Question: I'm trying to migrate my Bootstrap 2 form to Bootstrap 3.
My current code and fiddle: <URL>
'''
.navbar-sam-main .navbar-toggle{
z-index:1;
}
'''
'''
<script src="https://cdnjs.cloudflare.com/ajax/libs/jquery/3.3.1/jquery.min.js"></script>
<!-- Latest compiled and minified CSS -->
<link rel="stylesheet" href="https://maxcdn.bootstrapcdn.com/bootstrap/3.3.7/css/bootstrap.min.css" integrity="sha384-BVYiiSIFeK1dGmJRAkycuHAHRg32OmUcww7on3RYdg4Va+PmSTsz/K68vbdEjh4u" crossorigin="anonymous">
<!-- Optional theme -->
<link rel="stylesheet" href="https://maxcdn.bootstrapcdn.com/bootstrap/3.3.7/css/bootstrap-theme.min.css" integrity="sha384-rHyoN1iRsVXV4nD0JutlnGaslCJuC7uwjduW9SVrLvRYooPp2bWYgmgJQIXwl/Sp" crossorigin="anonymous">
<!-- Latest compiled and minified JavaScript -->
<script src="https://maxcdn.bootstrapcdn.com/bootstrap/3.3.7/js/bootstrap.min.js" integrity="sha384-Tc5IQib027qvyjSMfHjOMaLkfuWVxZxUPnCJA7l2mCWNIpG9mGCD8wGNIcPD7Txa" crossorigin="anonymous"></script>
<div class="" id="myDialog1">
<div class="" id="myDialog2">
<form role="form" class="" id="contactForm" onsubmit="send(); return false;">
<label>Please fill the form</label>
<br/><br/>
<div class="form-group">
<label for="name">My Label 2</label>
<input type="text" class="form-control" name="name" id="name" required="required" value="myName">
</div>
<div class="form-group">
<label for="email">My Label 3</label>
<input type="email" class="form-control" name="email" id="email" required="required">
</div>
<div class="form-group">
<label for="message">My Label 4</label>
<textarea class="form-control" name="message" id="message" required="required"></textarea>
</div>
<button type="submit" class="btn btn-primary" id="submit" style="margin-left: 40px">Send</button>
</form>
</div>
</div>
'''
I want inline behaviour, my label 2 will be next to text input, my label 3 will be next to text input. I also need horizontal behaviour, my label 4 will be on top of the textarea. My label 2's and my label 3's text box will be 4 column width, my label 4's width will be full width of the form.

How can I do this in Bootstrap 3 ?
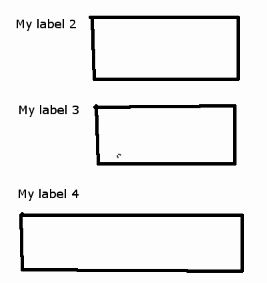
Answer: Just because the docs suggest you should use the form controls does not mean you have to. You can just use the built-in grid system to achieve the layout. See <URL> for a working example. Code below:
'''
<script src="https://cdnjs.cloudflare.com/ajax/libs/jquery/3.3.1/jquery.min.js"></script>
<!-- Latest compiled and minified CSS -->
<link rel="stylesheet" href="https://maxcdn.bootstrapcdn.com/bootstrap/3.3.7/css/bootstrap.min.css" integrity="sha384-BVYiiSIFeK1dGmJRAkycuHAHRg32OmUcww7on3RYdg4Va+PmSTsz/K68vbdEjh4u" crossorigin="anonymous">
<!-- Optional theme -->
<link rel="stylesheet" href="https://maxcdn.bootstrapcdn.com/bootstrap/3.3.7/css/bootstrap-theme.min.css" integrity="sha384-rHyoN1iRsVXV4nD0JutlnGaslCJuC7uwjduW9SVrLvRYooPp2bWYgmgJQIXwl/Sp" crossorigin="anonymous">
<!-- Latest compiled and minified JavaScript -->
<script src="https://maxcdn.bootstrapcdn.com/bootstrap/3.3.7/js/bootstrap.min.js" integrity="sha384-Tc5IQib027qvyjSMfHjOMaLkfuWVxZxUPnCJA7l2mCWNIpG9mGCD8wGNIcPD7Txa" crossorigin="anonymous"></script>
<div class="container">
<form role="form">
<div class="row">
<label class="col-xs-4" for="inputEmail1">Email</label>
<div class="col-xs-8">
<input type="email" class="form-control" id="inputEmail1" placeholder="Email">
</div>
</div>
<div class="row">
<label class="col-xs-4" for="inputPassword1">Password</label>
<div class="col-xs-8">
<input type="password" class="form-control" id="inputPassword1" placeholder="Password">
</div>
</div>
<div class="row">
<label class="col-xs-12" for="TextArea">Text Area</label>
</div>
<div class="row">
<div class="col-xs-12">
<textarea class="form-control" id="TextArea"></textarea>
</div>
</div>
<div class="row">
<div class="col-xs-12">
<button type="submit" class="btn btn-default">Sign in</button>
</div>
</div>
</form>
</div>
'''
Screenshot of above code rendered:

UPDATE: Just realized I dropped the label tags. Updated the answer, swapping '<label>' for '<div>'.
UPDATE: Updating code to reflect need to stay in this layout in small widths, as requested in comments below. See <URL> for a working example.